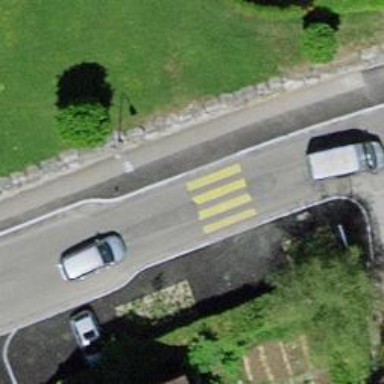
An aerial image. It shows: Uncontrolled crossing on the road.